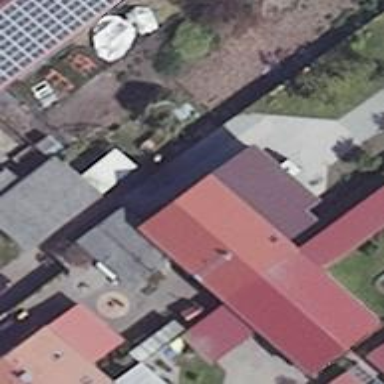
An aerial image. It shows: Shed building.